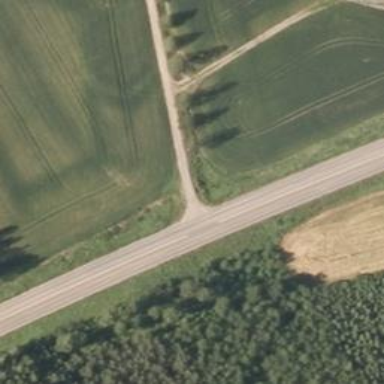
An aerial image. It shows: Asphalt road designated as trunk highway.